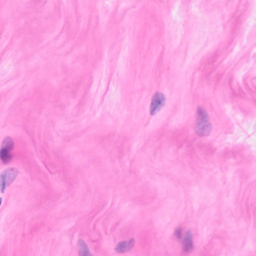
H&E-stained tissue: Breast